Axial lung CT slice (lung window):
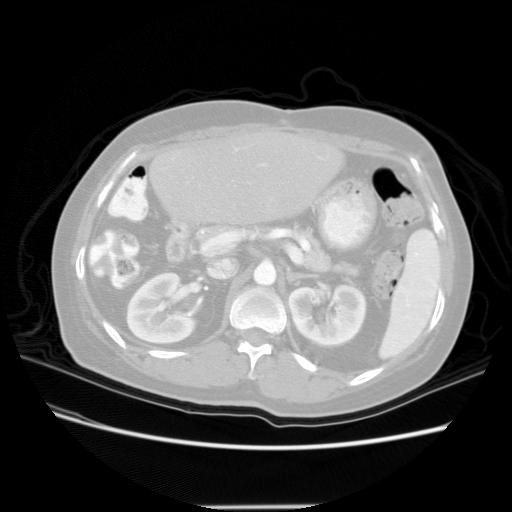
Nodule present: no